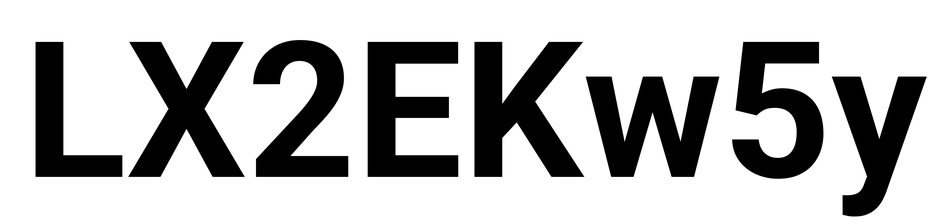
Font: Roboto_Bold